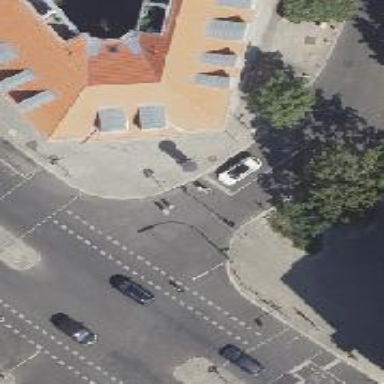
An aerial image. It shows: Asphalt footway with marked crossing equipped with traffic signals.